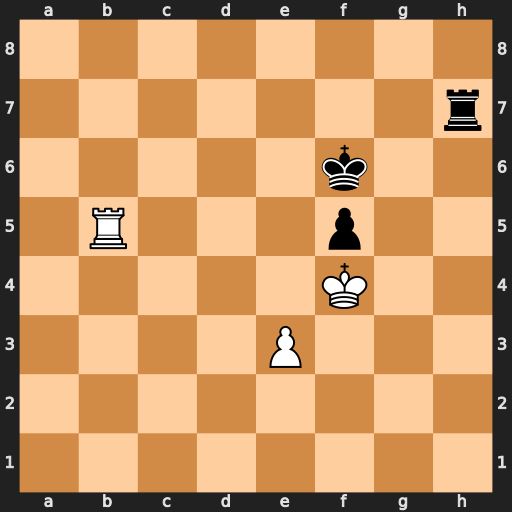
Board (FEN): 8/7r/5k2/1R3p2/5K2/4P3/8/8
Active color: w
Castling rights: -
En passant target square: -
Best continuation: Rb6+ Kf7 Rb7+ Kg6 Rxh7